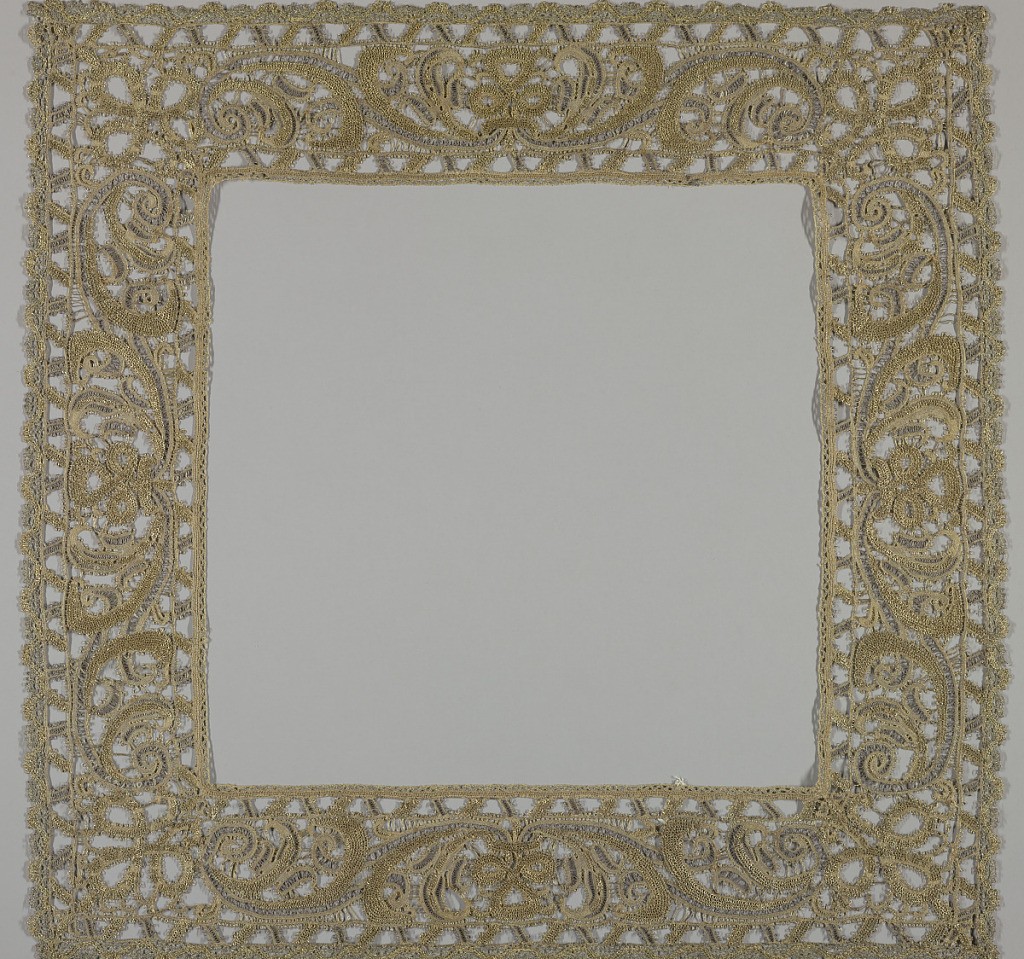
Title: Border
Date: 17th century
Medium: silk, metal, linen Technique: needle lace, metallic
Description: Border for a square, possible a chalice cover, of needle lace, Point d'Espagne. Silk and linen threads in gray and tan, gold and silver thread. Design of symmetrically arranged vine and flowers. Worked in loop and varieties of relief stitches.